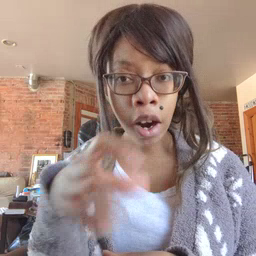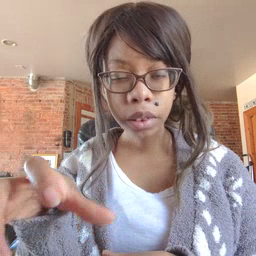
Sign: hot